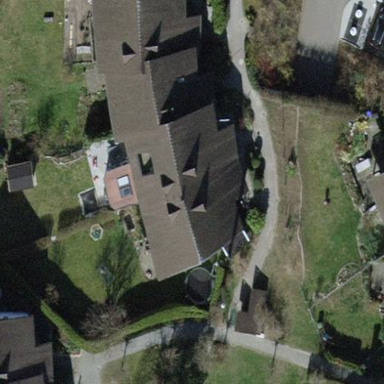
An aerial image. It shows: Terrace building.